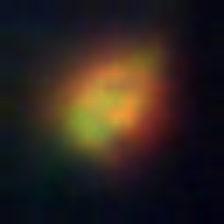
Taxon: NanoPlankton
Group: Other